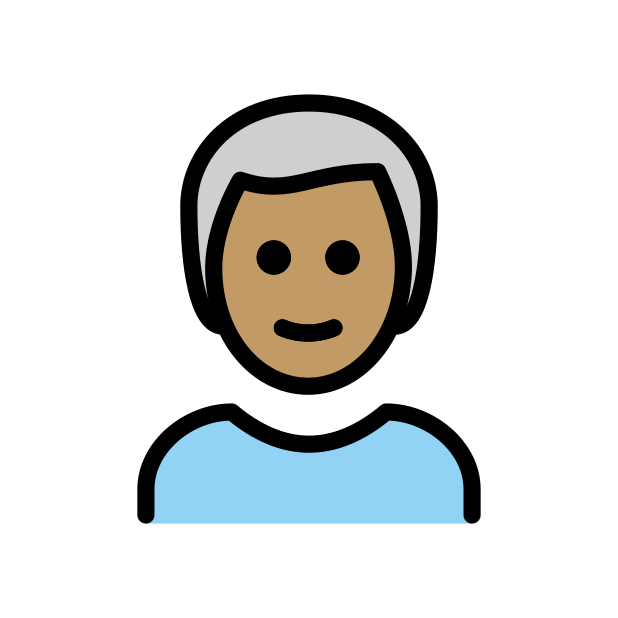
man: medium skin tone, white hair